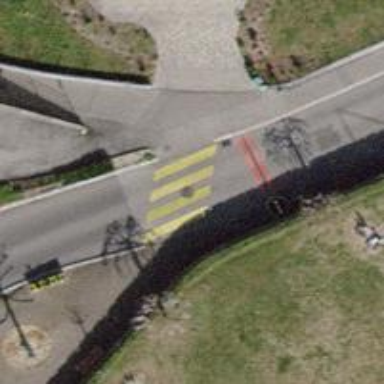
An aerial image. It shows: Zebra crossing on the road.